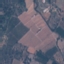
Land use / land cover: PermanentCrop